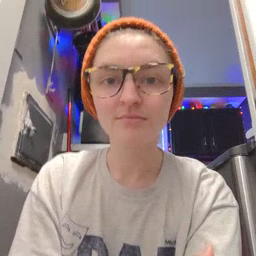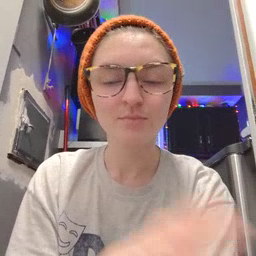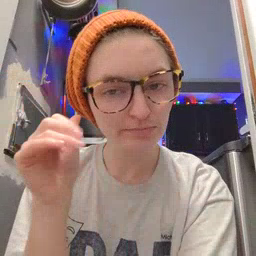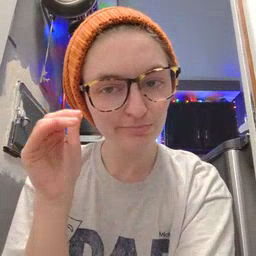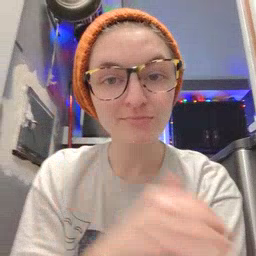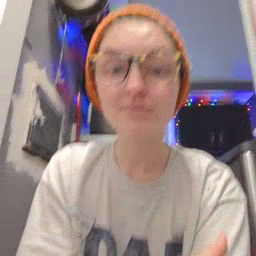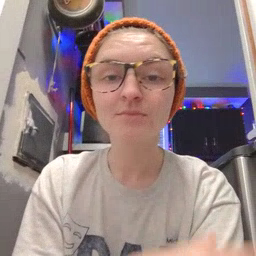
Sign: donkey